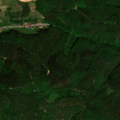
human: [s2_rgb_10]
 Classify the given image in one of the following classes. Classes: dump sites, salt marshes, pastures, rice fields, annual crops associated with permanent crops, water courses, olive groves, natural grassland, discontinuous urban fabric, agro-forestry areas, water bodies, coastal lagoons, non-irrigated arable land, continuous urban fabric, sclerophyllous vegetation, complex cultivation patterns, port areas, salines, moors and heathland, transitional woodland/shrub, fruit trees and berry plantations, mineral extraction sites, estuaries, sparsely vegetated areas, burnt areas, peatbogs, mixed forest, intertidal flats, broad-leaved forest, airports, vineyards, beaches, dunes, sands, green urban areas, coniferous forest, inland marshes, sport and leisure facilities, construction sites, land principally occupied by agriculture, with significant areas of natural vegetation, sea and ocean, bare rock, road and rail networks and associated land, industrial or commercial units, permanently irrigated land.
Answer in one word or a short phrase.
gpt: complex cultivation patterns, broad-leaved forest, mixed forest